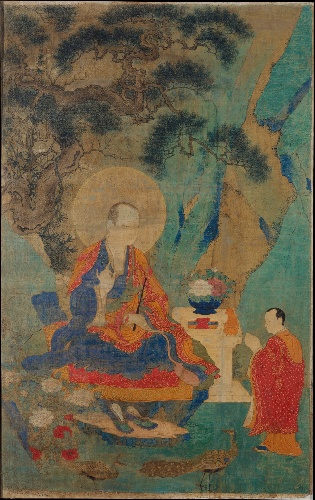
Title: 明  佚名  羅漢圖  軸|The Arhat  Vajraputra
Artist: Unidentified artist
Date: 15th century
Object type: Tangka
Classification: Paintings
Medium: Distemper on cotton
Culture: Tibet
Dimensions: Image: 32 x 20 in. (81.3 x 50.8 cm)
Department: Asian Art
Credit line: Purchase, Friends of Asian Art Gifts, 1992
Accession year: 1992
Repository: Metropolitan Museum of Art, New York, NY
Tags: Shoes|Men|Peacocks|Trees|Buddhism